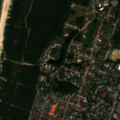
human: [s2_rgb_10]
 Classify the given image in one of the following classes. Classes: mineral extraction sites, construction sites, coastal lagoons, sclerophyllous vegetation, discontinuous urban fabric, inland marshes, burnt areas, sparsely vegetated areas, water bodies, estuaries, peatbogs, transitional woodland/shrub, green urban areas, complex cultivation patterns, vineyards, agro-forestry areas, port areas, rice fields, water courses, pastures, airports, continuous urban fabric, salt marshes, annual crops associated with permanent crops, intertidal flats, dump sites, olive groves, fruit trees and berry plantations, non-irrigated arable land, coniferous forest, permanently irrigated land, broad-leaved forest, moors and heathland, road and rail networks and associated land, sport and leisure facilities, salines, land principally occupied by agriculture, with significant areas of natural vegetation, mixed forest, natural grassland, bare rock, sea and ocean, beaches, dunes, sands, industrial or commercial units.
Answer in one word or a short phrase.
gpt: discontinuous urban fabric, green urban areas, coniferous forest, beaches, dunes, sands, sea and ocean